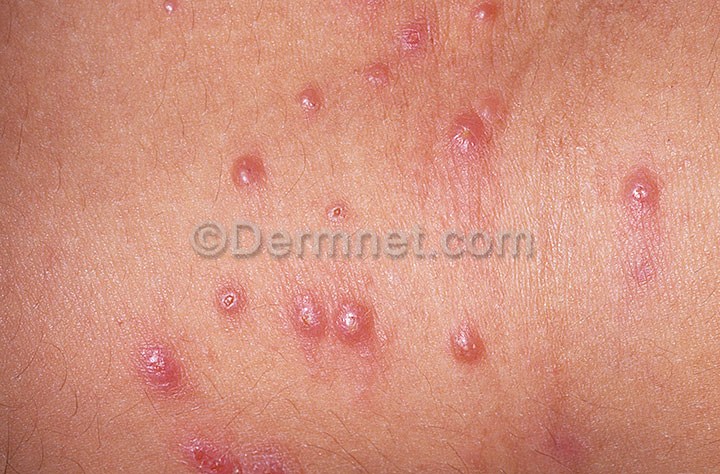
Disease: Warts Molluscum and other Viral Infections